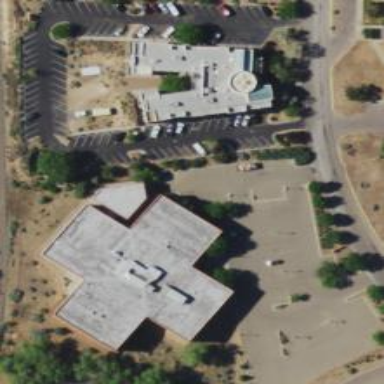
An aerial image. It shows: Commercial building.